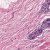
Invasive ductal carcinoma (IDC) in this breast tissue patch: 0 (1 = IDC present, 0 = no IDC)